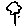
Label: tree